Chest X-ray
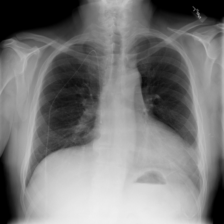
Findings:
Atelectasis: positive
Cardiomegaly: positive
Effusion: negative
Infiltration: negative
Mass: negative
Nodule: negative
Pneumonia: negative
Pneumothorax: negative
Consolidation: negative
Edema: negative
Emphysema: negative
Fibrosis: negative
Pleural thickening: negative
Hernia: negative